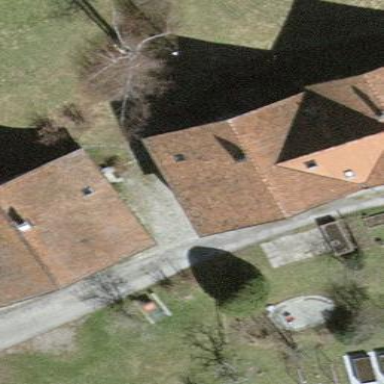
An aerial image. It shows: Simple and straightforward house.